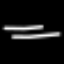
Label: line